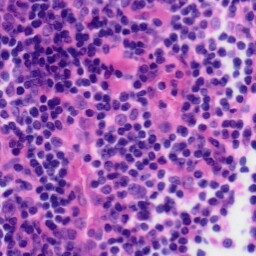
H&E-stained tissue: Tonsil